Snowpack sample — Buffalo Mountain, Silverthorne, Colorado, USA (1/25/25, 10:11 AM MST)
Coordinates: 39.6222, -106.1139
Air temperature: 22 °F
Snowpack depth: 110 cm
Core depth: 30 cm
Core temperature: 42.8 °F
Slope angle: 12°, slope face: 102°
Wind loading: high
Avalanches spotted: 0
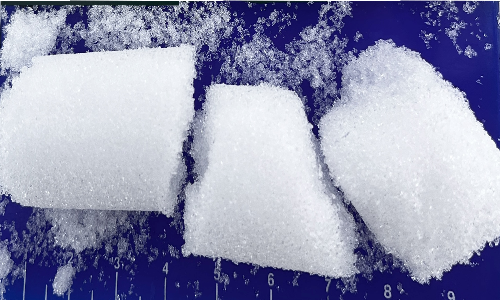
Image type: core
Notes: No avalanches nearby, collected on the outskirts of a fire break 15 meters from the treeline, on way to Buffalo and Red Mountain